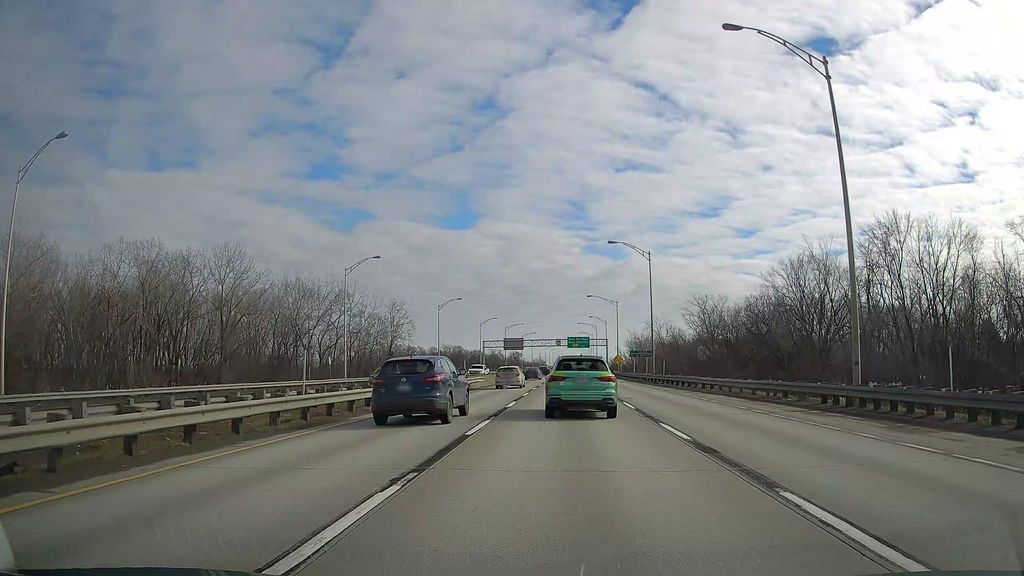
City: montreal